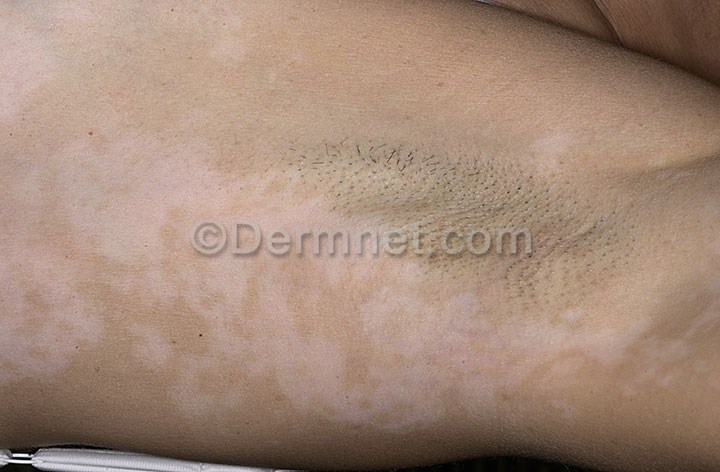
Disease: Light Diseases and Disorders of Pigmentation